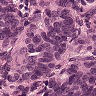
Metastatic tissue present: yes